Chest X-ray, AP view. Patient: 73 years old, sex M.
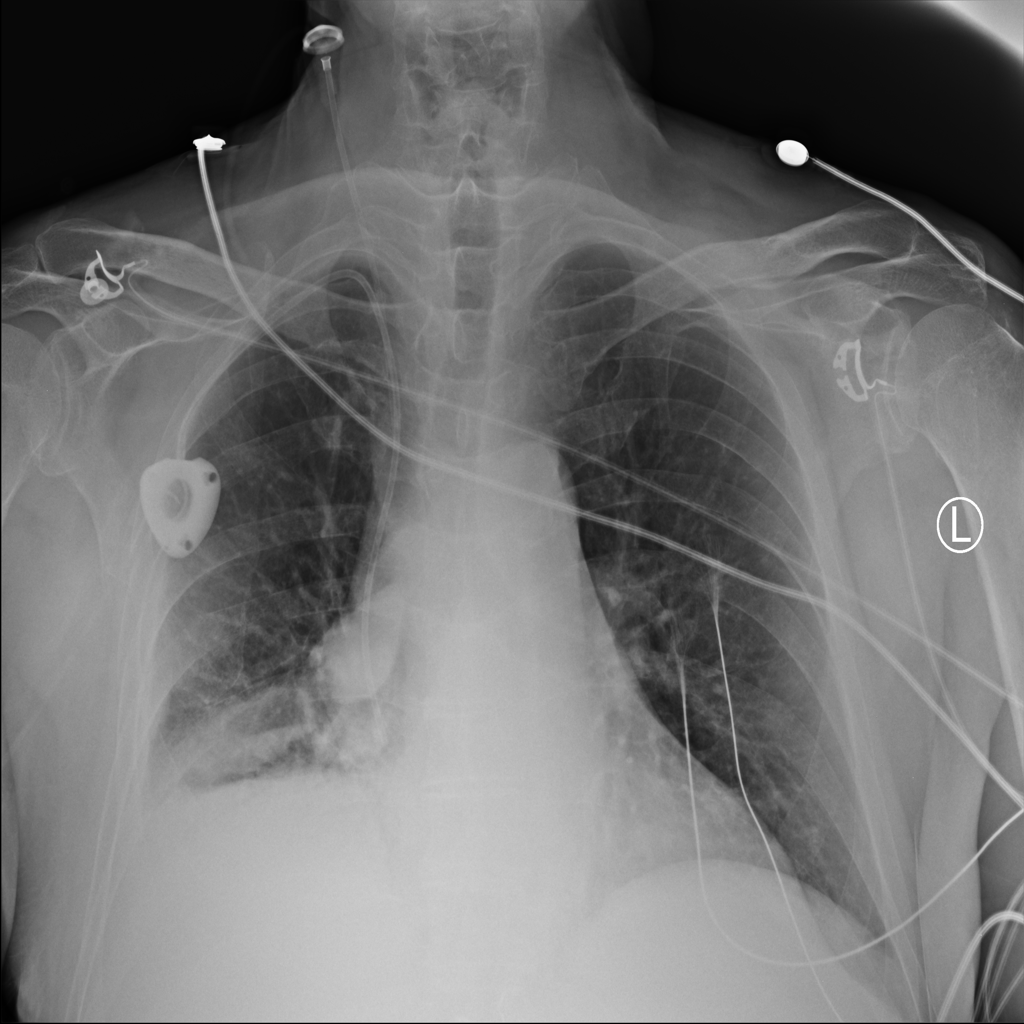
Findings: Effusion, Infiltration, Mass